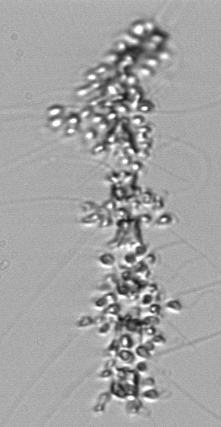
Label: Chaetoceros_didymus_TAG_external_flagellate